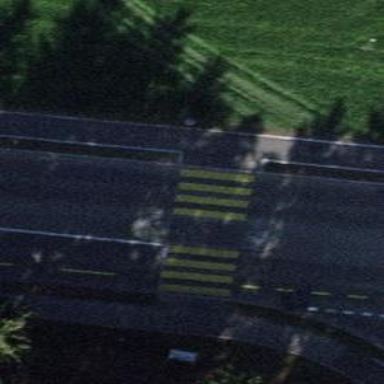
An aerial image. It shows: Marked footway crossing with asphalt surface. There is crossing island present.